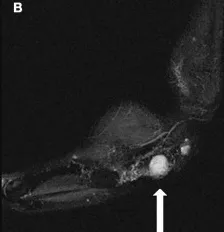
(B) The lesion is hyperintense on T2 fat suppressed images.
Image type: radiology (mri)